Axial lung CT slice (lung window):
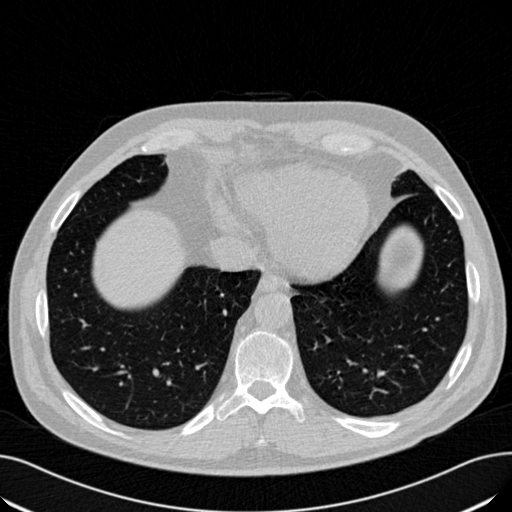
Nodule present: no